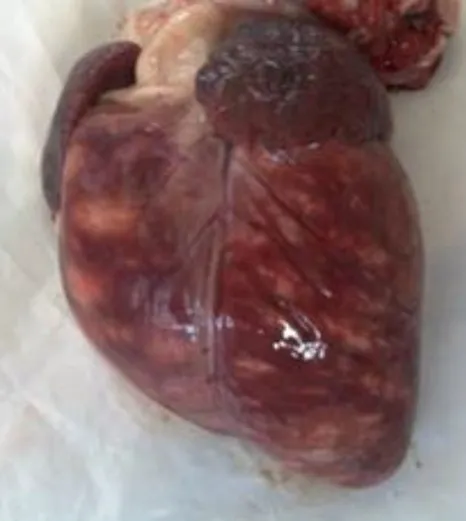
Widespread subepicardial pale areas of necrosis in a lamb with FMD.
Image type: medical_photograph (other_medical_photograph)